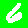
Digit: 6